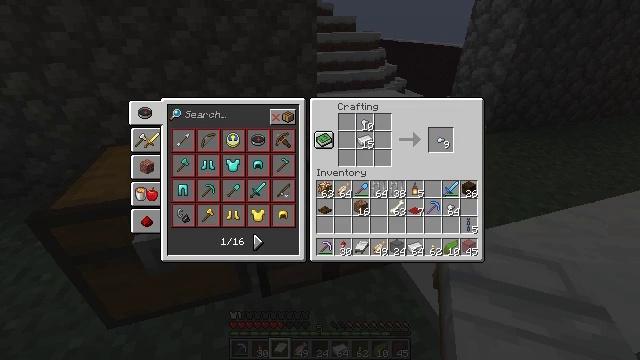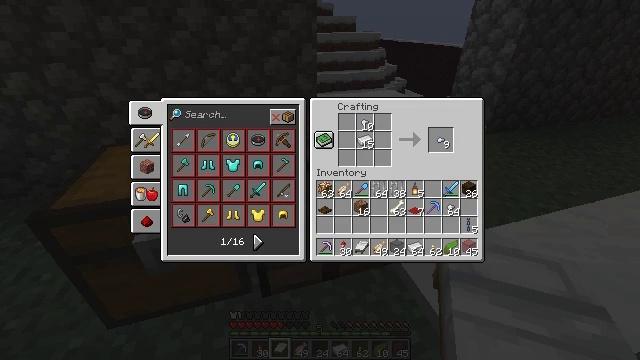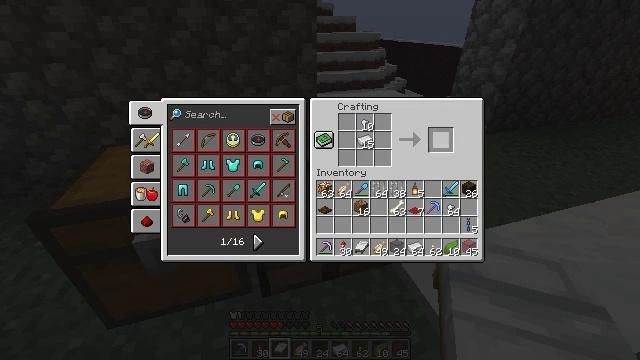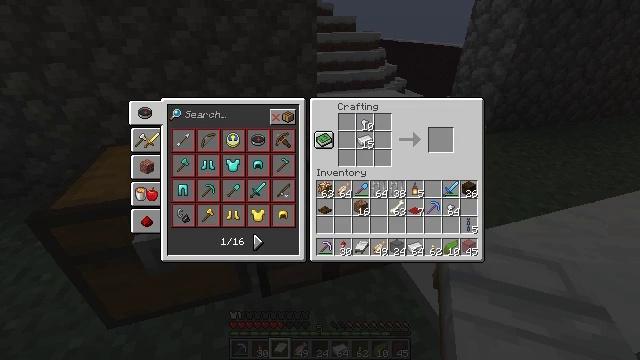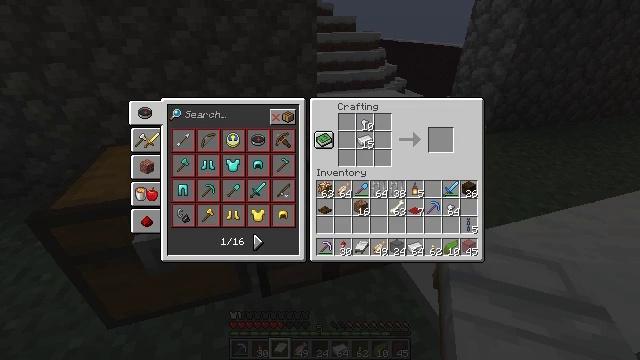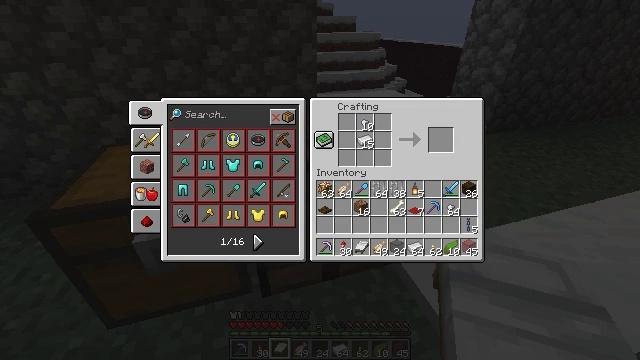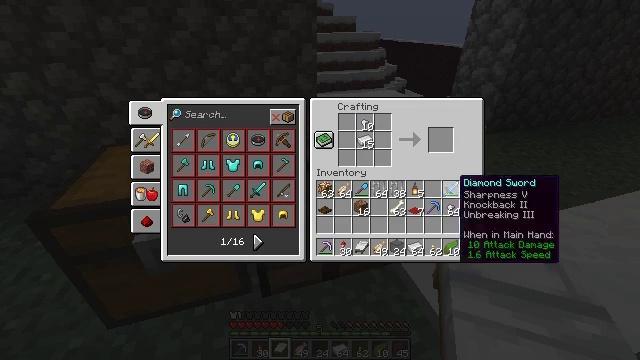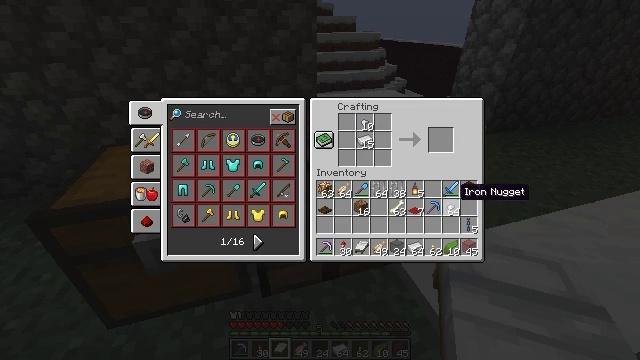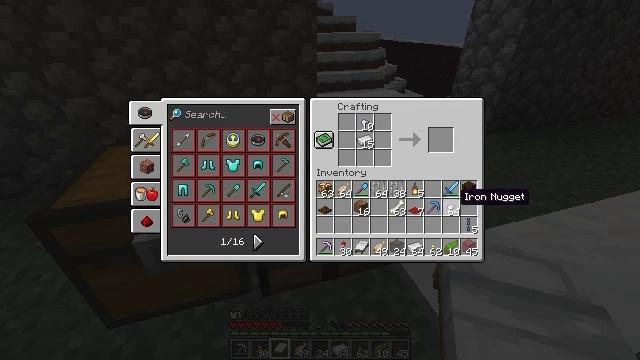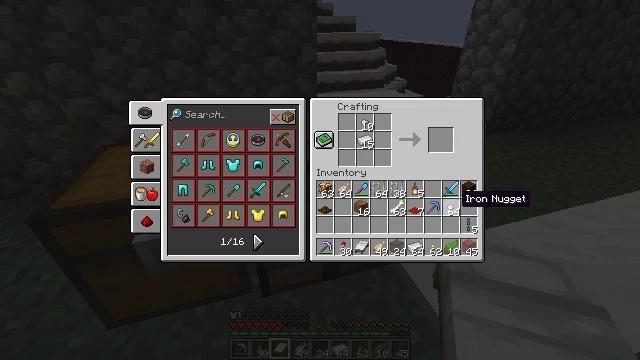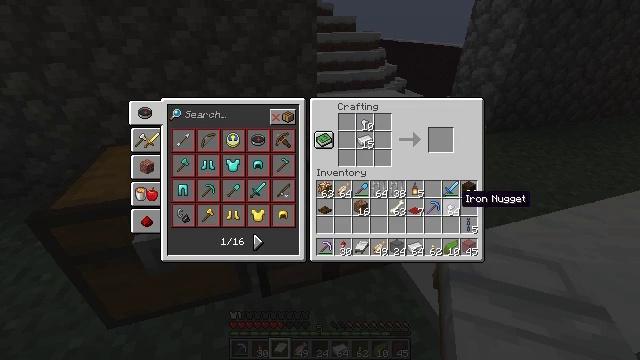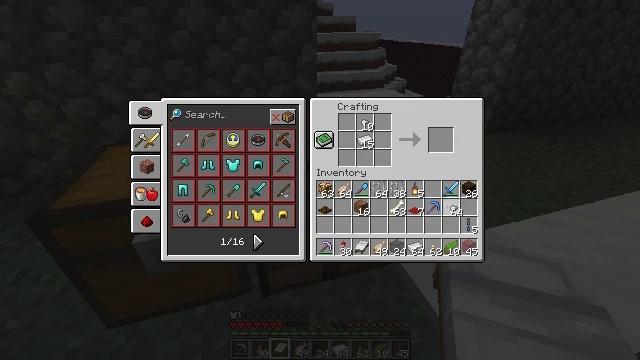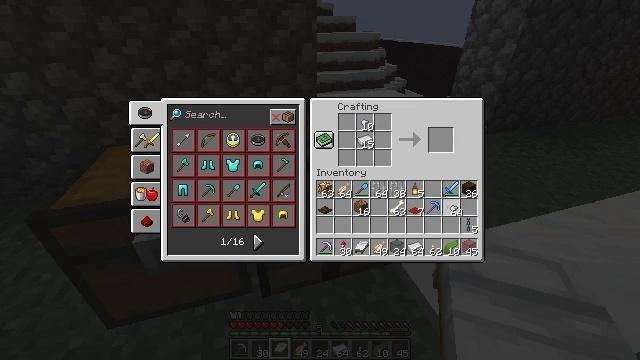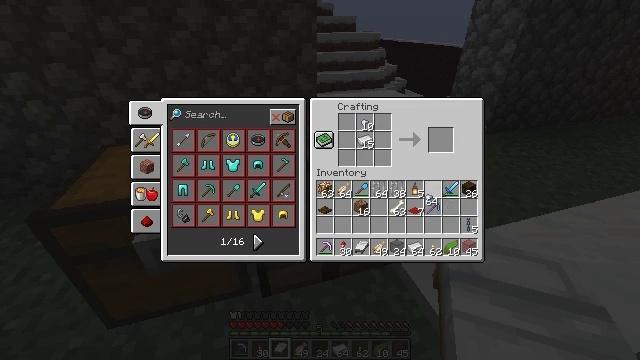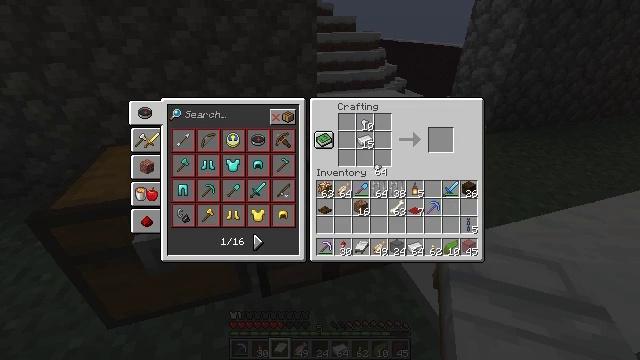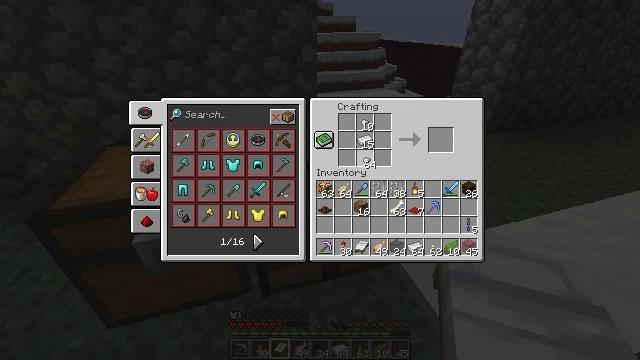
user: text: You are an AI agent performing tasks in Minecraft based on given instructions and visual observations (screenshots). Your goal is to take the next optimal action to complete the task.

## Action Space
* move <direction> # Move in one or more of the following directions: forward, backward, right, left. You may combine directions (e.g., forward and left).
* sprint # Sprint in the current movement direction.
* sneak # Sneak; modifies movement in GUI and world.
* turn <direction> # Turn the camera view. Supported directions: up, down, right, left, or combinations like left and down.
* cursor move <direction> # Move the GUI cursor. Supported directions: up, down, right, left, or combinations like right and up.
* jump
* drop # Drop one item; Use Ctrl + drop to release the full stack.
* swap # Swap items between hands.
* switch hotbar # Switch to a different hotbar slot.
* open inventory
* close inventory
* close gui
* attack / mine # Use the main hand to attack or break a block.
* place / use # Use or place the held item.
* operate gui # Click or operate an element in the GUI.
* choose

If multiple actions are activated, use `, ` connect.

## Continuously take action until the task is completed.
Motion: motion action
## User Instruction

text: Open the crafting table and craft a chain using iron.
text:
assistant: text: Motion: cursor move right and down
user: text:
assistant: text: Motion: cursor move right and down
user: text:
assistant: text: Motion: cursor move down
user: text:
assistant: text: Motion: cursor move down
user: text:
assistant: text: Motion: cursor move down
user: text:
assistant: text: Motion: cursor move down
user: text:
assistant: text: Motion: cursor move down
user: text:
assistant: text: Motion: no_op
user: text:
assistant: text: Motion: no_op
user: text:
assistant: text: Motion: no_op
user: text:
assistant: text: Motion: operate gui
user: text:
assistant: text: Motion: operate gui
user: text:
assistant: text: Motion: cursor move left and up
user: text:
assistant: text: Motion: cursor move left and up
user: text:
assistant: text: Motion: cursor move left and up
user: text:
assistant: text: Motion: no_op
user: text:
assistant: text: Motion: no_op
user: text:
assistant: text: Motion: operate gui
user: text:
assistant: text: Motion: operate gui
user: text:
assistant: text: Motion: no_op
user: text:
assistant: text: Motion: no_op
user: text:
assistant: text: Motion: no_op
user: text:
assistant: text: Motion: no_op
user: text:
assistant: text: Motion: cursor move right
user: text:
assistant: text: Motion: cursor move right and up
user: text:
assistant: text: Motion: cursor move right
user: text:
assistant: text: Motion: sneak
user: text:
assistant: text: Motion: sneak
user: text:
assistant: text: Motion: sneak
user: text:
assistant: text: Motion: sneak